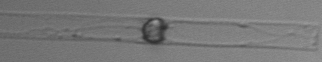
Label: Dactyliosolen_blavyanus